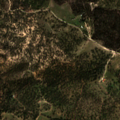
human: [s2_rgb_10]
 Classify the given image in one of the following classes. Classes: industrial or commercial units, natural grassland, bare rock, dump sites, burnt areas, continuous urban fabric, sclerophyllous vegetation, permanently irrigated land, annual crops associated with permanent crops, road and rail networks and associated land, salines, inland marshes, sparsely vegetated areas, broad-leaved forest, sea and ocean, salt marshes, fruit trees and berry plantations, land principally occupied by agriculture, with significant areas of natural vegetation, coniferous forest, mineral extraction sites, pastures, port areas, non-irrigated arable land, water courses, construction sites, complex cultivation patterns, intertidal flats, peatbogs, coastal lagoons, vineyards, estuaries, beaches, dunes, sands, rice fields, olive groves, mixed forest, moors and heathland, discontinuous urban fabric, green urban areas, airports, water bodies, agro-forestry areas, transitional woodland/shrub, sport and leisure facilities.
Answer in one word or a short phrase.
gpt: agro-forestry areas, broad-leaved forest